Question: I am trying to open an excel project in my Solution from a Winform Application. Please note:
1. Winform is my starting Project.
2. I can add Winform Reference in Excel but I can not add Excel Reference in Winform Project.

As I mentioned I Excel Project in . I also cant add it manually (Invalid dll or COM file Error!).
Any idea?
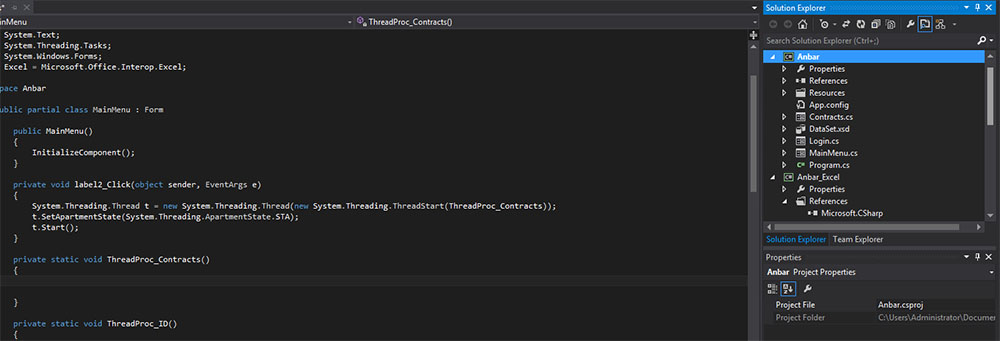
Answer: To open up excel you can use this:
'''
Process.Start("excel.exe"); // or the real path of excel
'''
And to have it open up with a certain worksheet, you could pass as an argument the path of the file:
'''
Process.Start("excel.exe "c:\My Folderook1.xlsx"");
'''